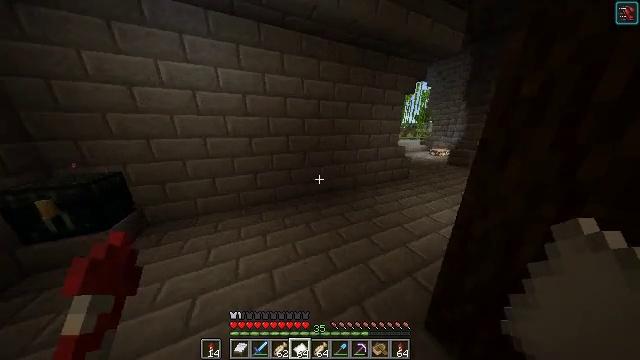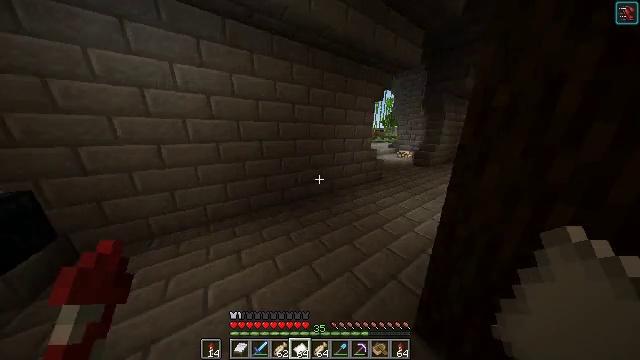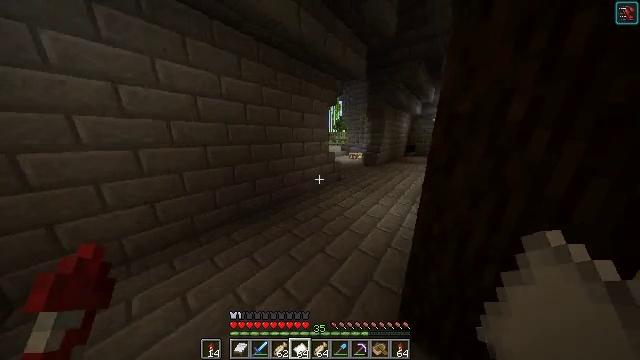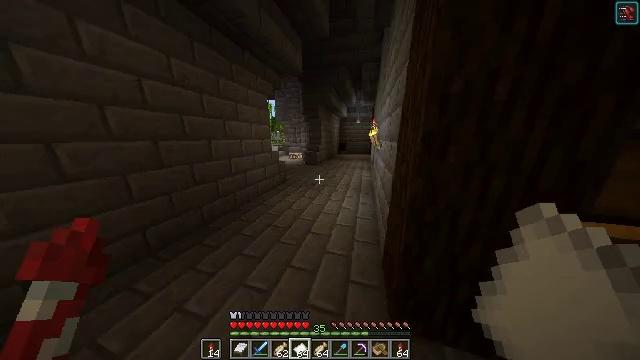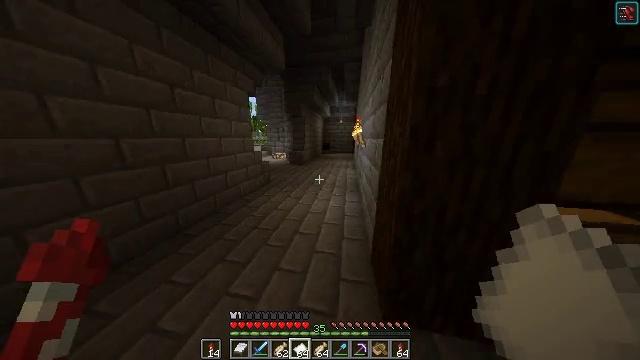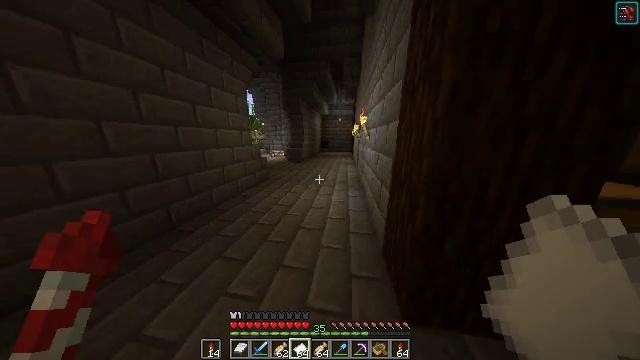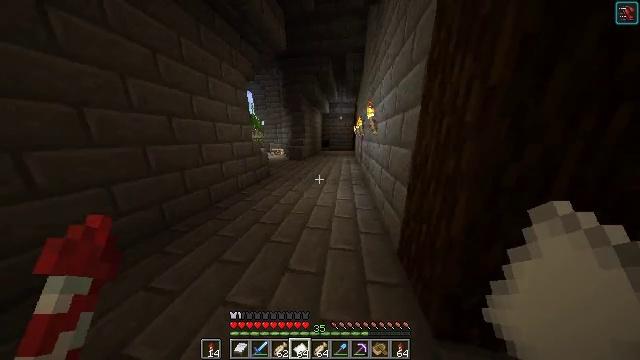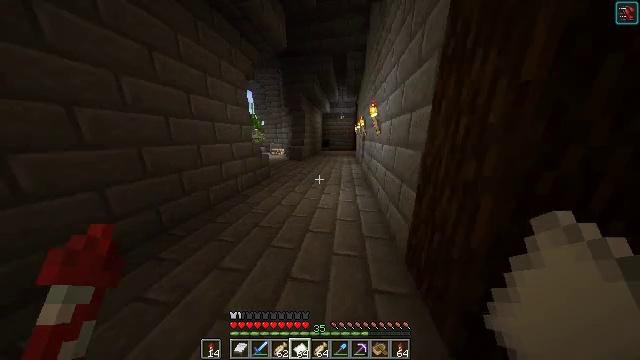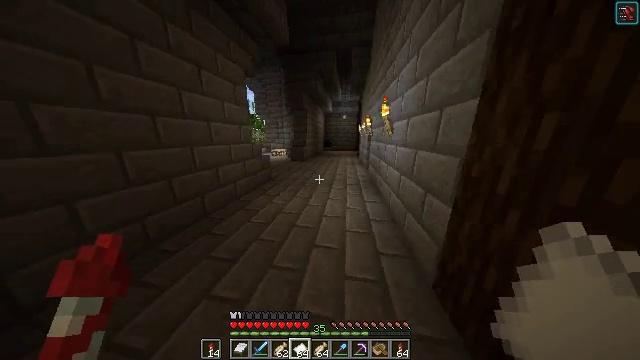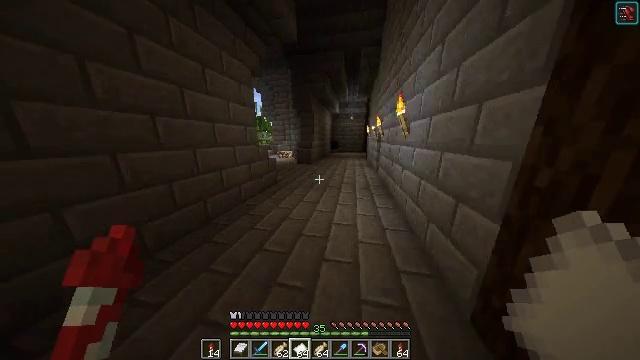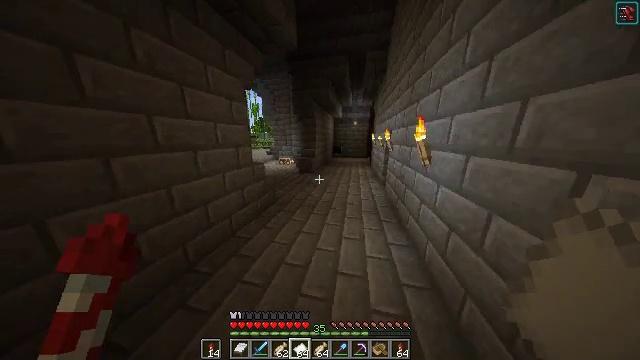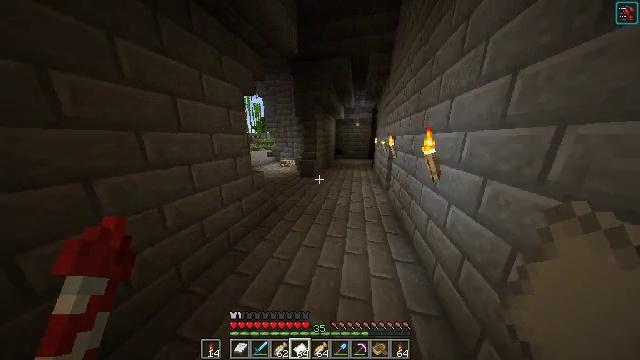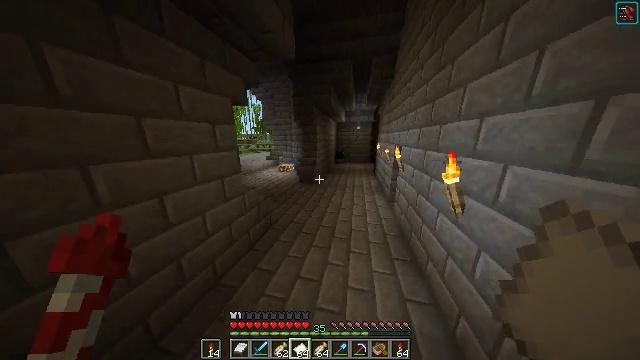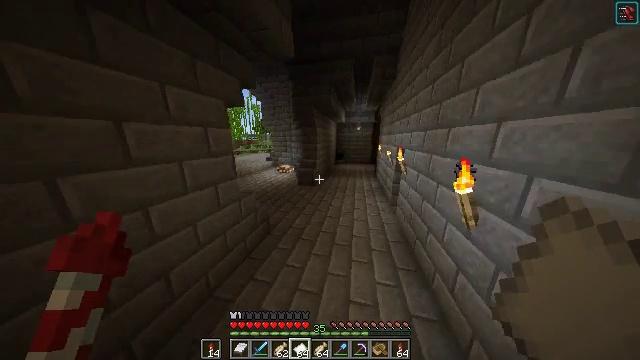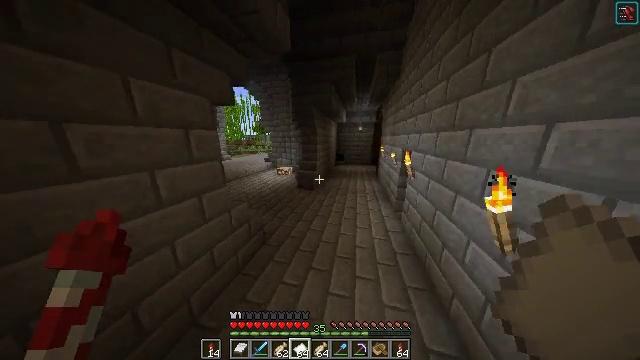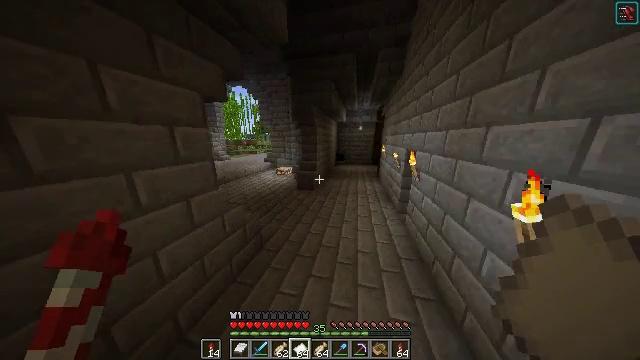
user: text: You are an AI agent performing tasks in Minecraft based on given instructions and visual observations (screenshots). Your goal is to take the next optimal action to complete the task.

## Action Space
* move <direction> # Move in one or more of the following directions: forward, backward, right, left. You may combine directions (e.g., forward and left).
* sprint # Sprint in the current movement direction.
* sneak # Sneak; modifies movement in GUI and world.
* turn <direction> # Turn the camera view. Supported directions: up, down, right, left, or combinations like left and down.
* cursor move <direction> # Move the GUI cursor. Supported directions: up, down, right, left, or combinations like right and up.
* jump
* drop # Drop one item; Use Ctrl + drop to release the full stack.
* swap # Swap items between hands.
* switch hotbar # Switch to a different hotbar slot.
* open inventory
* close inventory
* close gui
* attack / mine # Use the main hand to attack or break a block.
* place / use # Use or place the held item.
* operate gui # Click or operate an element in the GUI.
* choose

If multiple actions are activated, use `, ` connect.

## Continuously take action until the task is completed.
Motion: motion action
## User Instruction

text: Open the crafting table to craft a map.
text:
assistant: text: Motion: move forward and move left, turn right and up
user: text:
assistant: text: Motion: move forward and move left, turn right and up
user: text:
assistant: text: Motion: move forward, turn right
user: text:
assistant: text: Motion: move forward, turn right
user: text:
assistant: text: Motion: move forward, turn right
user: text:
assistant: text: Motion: move forward
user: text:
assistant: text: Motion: move forward
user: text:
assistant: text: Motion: move forward
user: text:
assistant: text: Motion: move forward, turn left, jump
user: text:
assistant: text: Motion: move forward, jump
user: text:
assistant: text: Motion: move forward, jump
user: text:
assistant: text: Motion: move forward, jump
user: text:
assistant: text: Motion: move forward, jump
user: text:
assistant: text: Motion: move forward, jump
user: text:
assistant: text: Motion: move forward, jump
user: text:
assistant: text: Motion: move forward
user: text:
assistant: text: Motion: move forward, turn left
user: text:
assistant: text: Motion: move forward, turn left
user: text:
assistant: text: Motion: move forward, turn left
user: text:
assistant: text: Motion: move forward, turn left
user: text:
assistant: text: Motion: move forward, turn left
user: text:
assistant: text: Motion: move forward, turn left
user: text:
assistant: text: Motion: move forward, turn left
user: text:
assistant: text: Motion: move forward, turn left
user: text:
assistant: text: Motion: move forward
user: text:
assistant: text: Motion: move forward and move left
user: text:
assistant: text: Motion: move forward and move left
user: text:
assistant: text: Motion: move forward and move left
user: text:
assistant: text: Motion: move forward
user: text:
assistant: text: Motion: move forward